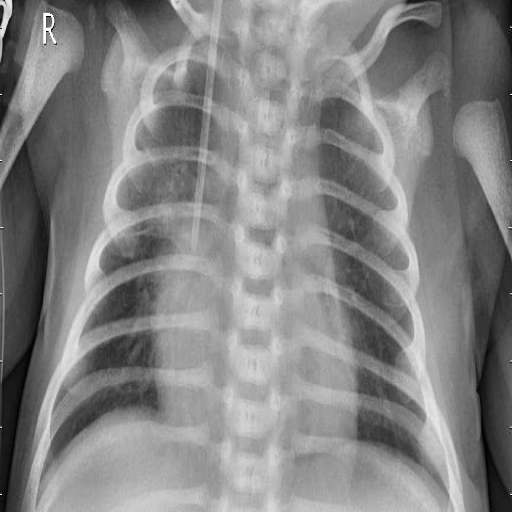
Finding: PNEUMONIA